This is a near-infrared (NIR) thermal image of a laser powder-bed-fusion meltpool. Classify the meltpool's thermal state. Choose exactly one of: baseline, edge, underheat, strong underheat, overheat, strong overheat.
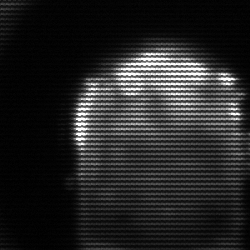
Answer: baseline